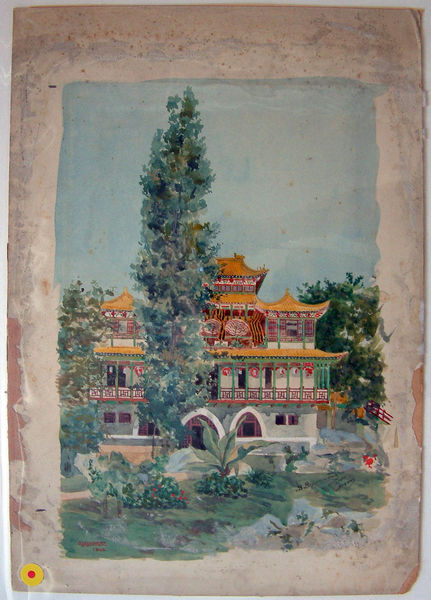
Titel: Peking, Peking
Künstler: Vasilii Vereshchagin
Standort: Amherst (Massachusetts, USA)
Institution: Mead Art Museum, Amherst College
Schlagwörter: architecture, blue, red, white, window, empty, green, grey, painting, wall, windows, yellow, japanese, print, plant, wood, sky, tree, house, landscape, orange, water, roof, roofs, summer, trees, forest, pine, garden, plants, drawing, paper, bird, door, bridge, day, doors, temple, watercolor, watercolour, colorful, colors, chinese, leave, japan, oriental, border, chines, pagode, 1930s, handcolored, korean, oranges, flours, tibet